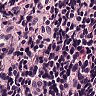
Metastatic tissue present: no